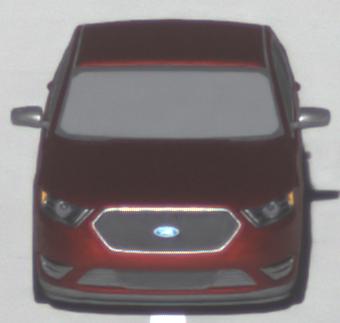
Make: Ford
Model: Taurus
Detailed model: SHO
Model produced from: 2012
Model produced until: 2019
Doors: 4
Color: red
Road condition: dry road
Daytime: morning or afternoon
Contrast: high contrast